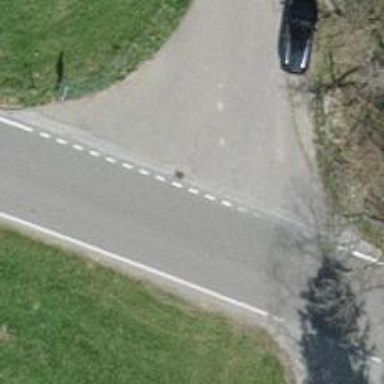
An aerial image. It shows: Tertiary road.